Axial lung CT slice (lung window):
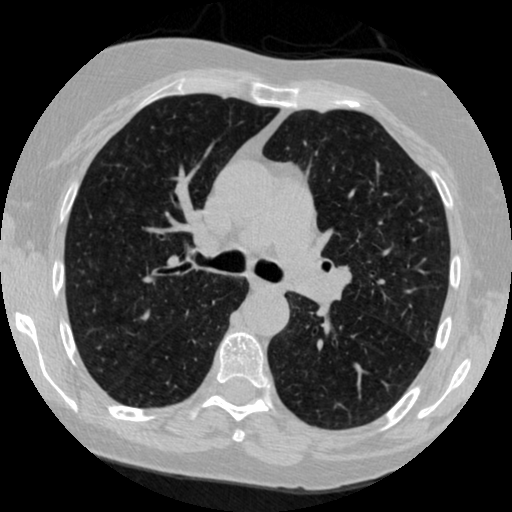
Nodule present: no